Question: In my C# Project for an Outlook AddIn I've the typical namespacing implemented with the using directive (done by IDE):
'''
using System;
using System.Collections.Generic;
using System.ComponentModel;
using System.Data;
using System.Drawing;
using System.Linq;
using System.Text;
using System.Windows.Forms;
'''
But when I use a method / namespace / struct (whatever) which should be in a namespace specified above, I receive an error:

I only can use fully qualified methods, like
'''
System.Windows.Forms.MessageBox.Show("OK");
'''
With, for example,
'''
Forms.MessageBox.Show("NN");
'''
I receive Error CS0103
What am I doing wrong?
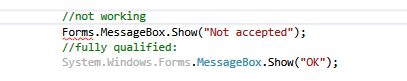
Answer: as you may notice, you included
'''
using System.Windows.Forms;
'''
thus you don't need to add Forms for Messagebox
you ll also notice that System.Windows.Forms is greyed out